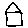
Label: house